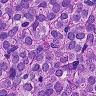
Metastatic tissue present: yes